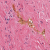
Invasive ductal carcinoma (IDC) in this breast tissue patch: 0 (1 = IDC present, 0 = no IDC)